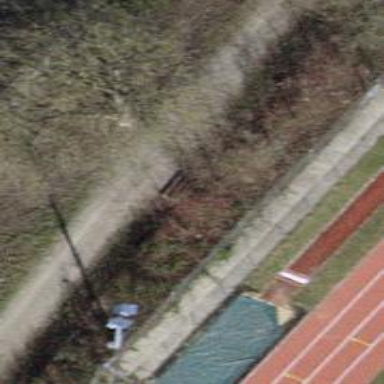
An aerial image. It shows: Brown bench.